Question: I use api 21 titlebar in my app. I want to stretch my button or Linearlayout on it, but I can't.
my code:
'''
<LinearLayout xmlns:android="http://schemas.android.com/apk/res/android"
xmlns:tools="http://schemas.android.com/tools"
android:layout_width="match_parent"
android:layout_height="match_parent"
android:orientation="vertical"
tools:context="com.example.toolbartest.MainActivity" >
<android.support.v7.widget.Toolbar
xmlns:app="http://schemas.android.com/apk/res-auto"
android:id="@+id/my_awesome_toolbar"
android:layout_height="wrap_content"
android:layout_width="match_parent"
android:minHeight="?attr/actionBarSize"
android:background="#ff9900">
<Button
android:layout_height="match_parent"
android:layout_width="match_parent"
android:text="GSSGSDGSDG"/>
</android.support.v7.widget.Toolbar>
</LinearLayout>![enter image description here][1]
Toolbar toolbar = (Toolbar) findViewById(R.id.my_awesome_toolbar);
setSupportActionBar(toolbar);
getSupportActionBar().setDisplayShowTitleEnabled(false);
'''
I got this:

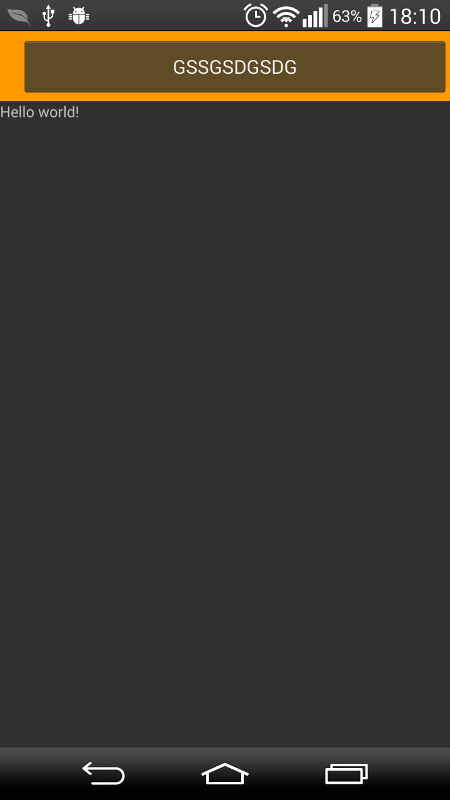
Answer: I solved it, here xml code:
'''
<android.support.v7.widget.Toolbar
xmlns:plugshare="http://schemas.android.com/apk/res-auto"
xmlns:app="http://schemas.android.com/apk/res-auto"
android:id="@+id/my_awesome_toolbar"
android:layout_width="match_parent"
android:layout_height="wrap_content"
android:background="#ff9900"
android:minHeight="?attr/actionBarSize"
app1:contentInsetStart="0dp" >
<Button
android:layout_width="match_parent"
android:layout_height="?attr/actionBarSize"
android:text="GGSSSDFSDFSFFSDF" />
</android.support.v7.widget.Toolbar>
'''